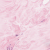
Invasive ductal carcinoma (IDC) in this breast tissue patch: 0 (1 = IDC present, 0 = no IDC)